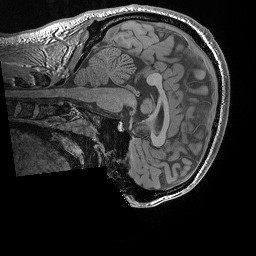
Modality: T1w
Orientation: sagittal
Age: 26
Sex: male
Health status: healthy
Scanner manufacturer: siemens
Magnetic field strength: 3 T
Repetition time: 0.02 s
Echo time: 0.00492 s